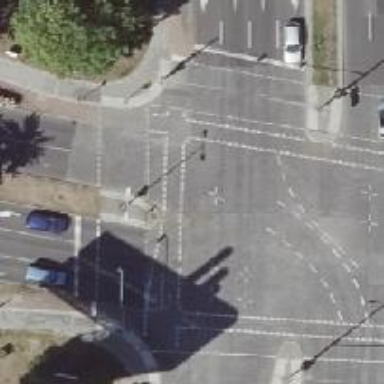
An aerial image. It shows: Cycleway with asphalt surface. There is crossing with traffic signals for cyclists.